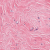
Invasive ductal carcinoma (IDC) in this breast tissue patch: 0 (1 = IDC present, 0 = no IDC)